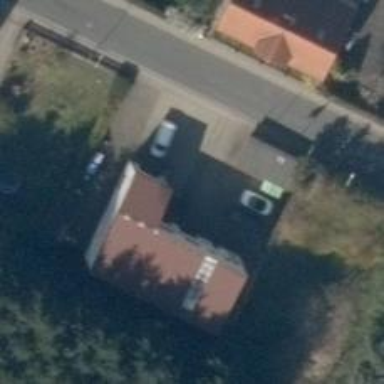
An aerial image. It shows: Car repair shop.